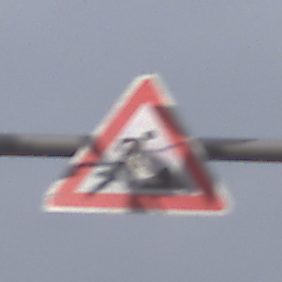
Verkehrszeichen: Arbeitsstelle
Umgebung: Outdoor, Suburban
Tageszeit: Midday
Wetter: Overcast
Licht: Natural
Jahreszeit: NotSpecified
Kontrast: LowContrast